Field crop: maize
Growth stage: 1
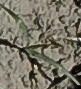
Species: sorghum